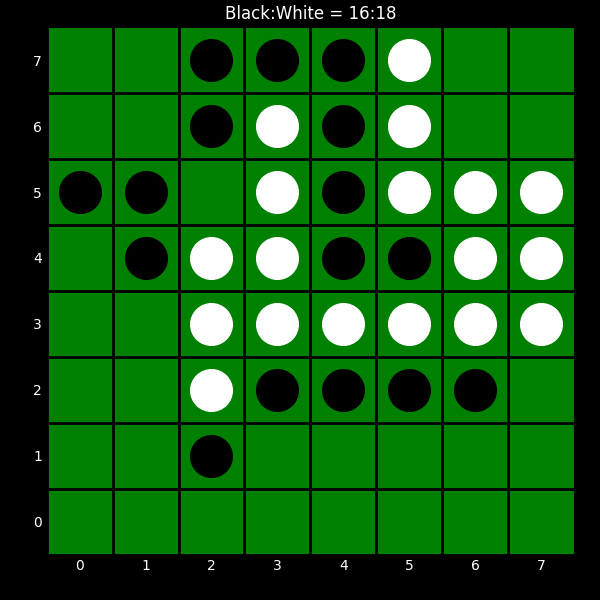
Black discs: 16
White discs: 18